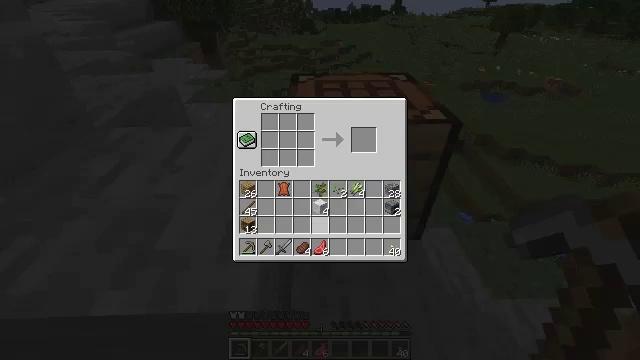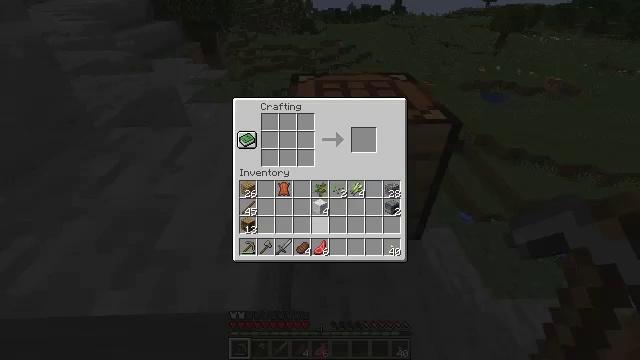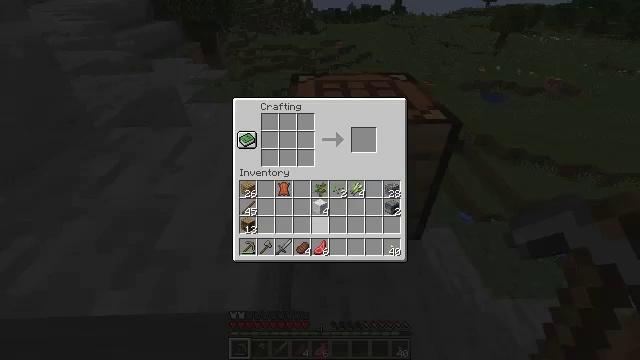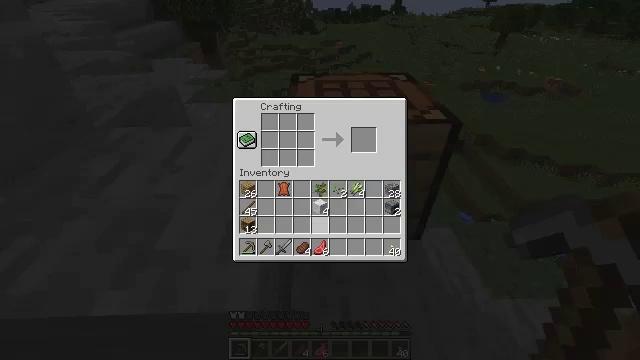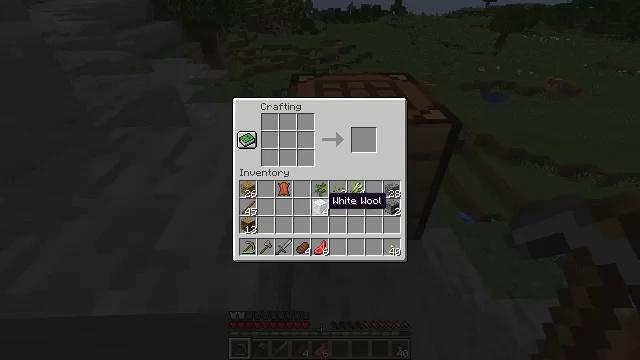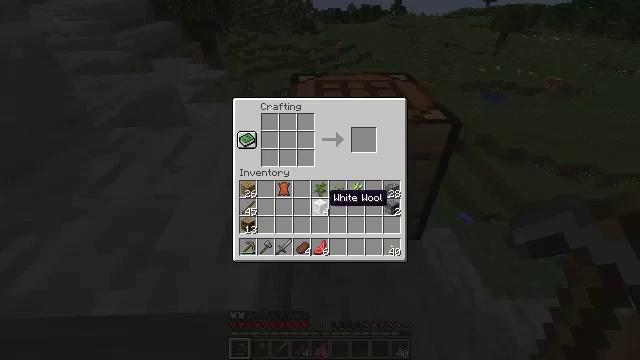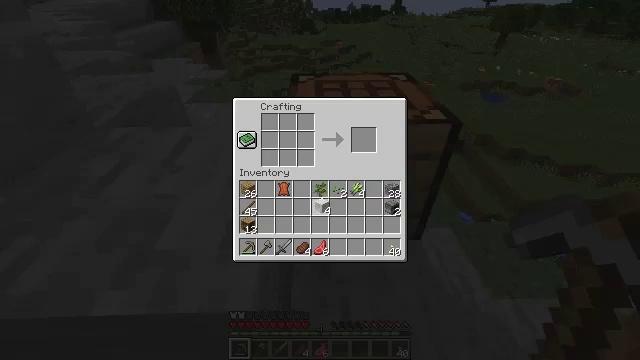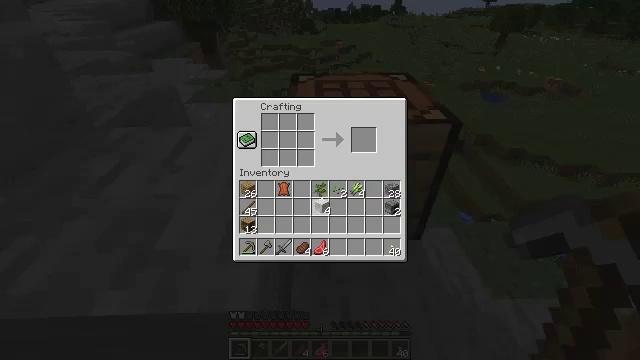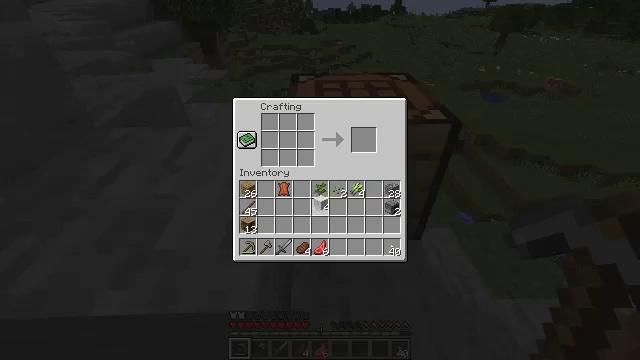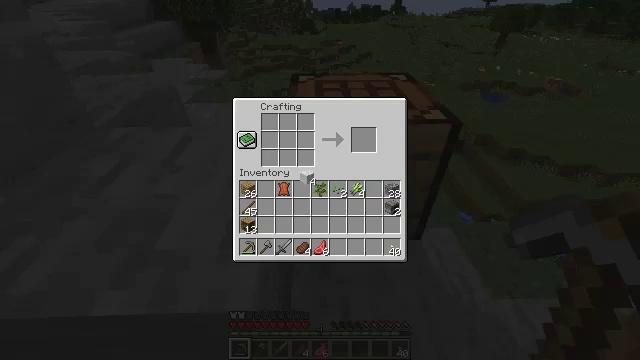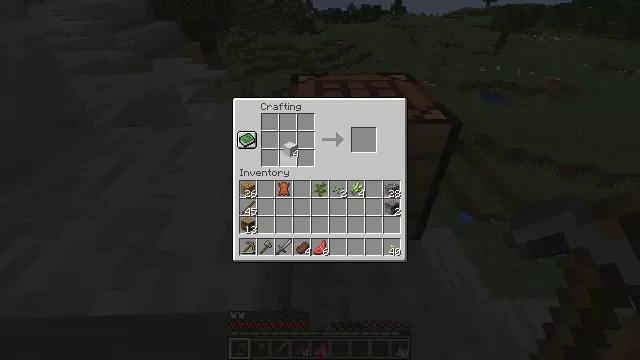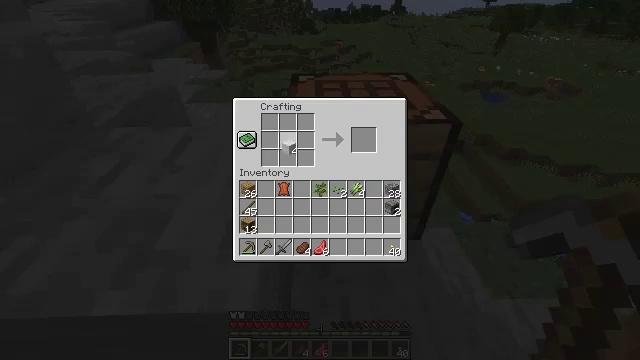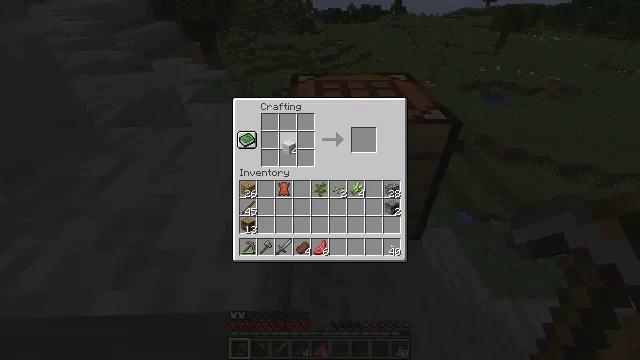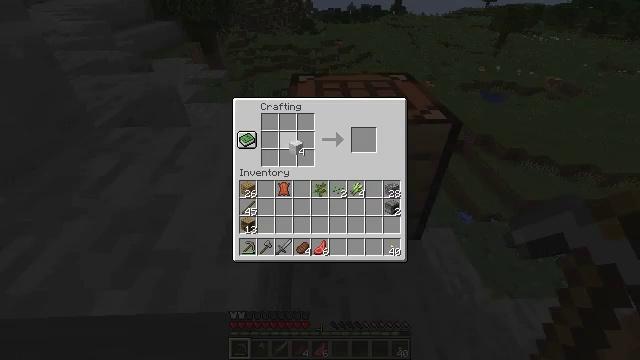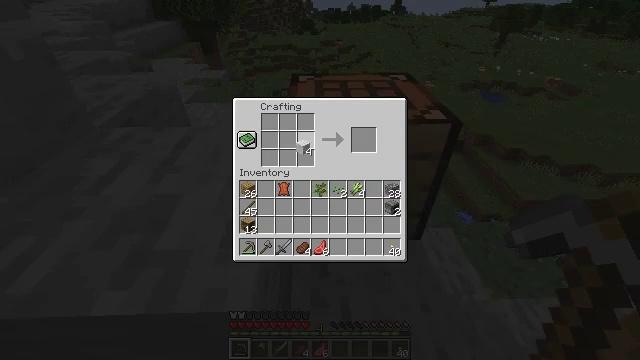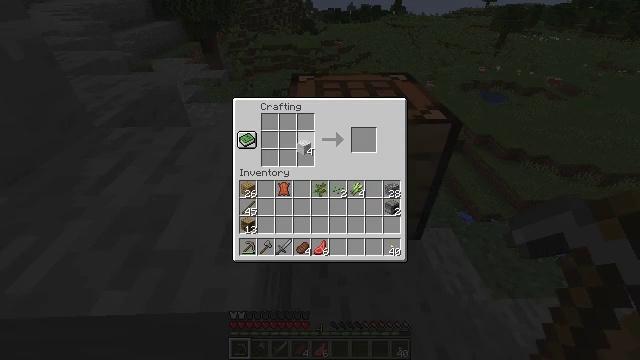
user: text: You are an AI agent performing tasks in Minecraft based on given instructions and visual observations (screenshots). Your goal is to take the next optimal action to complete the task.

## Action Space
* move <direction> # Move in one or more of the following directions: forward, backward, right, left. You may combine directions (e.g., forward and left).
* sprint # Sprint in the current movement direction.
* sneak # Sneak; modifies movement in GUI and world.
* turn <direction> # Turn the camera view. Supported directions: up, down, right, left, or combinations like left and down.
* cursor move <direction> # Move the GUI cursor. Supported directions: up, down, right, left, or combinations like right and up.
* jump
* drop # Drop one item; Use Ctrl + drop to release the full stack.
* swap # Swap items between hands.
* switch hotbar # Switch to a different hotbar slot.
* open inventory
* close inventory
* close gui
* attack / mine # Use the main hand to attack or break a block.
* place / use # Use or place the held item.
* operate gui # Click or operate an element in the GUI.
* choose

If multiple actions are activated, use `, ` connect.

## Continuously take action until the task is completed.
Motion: motion action
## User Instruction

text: Craft a white bed.
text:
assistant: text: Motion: no_op
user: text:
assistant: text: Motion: no_op
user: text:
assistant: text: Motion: no_op
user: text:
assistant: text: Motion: cursor move right and up
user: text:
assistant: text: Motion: no_op
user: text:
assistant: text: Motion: operate gui
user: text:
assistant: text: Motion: operate gui
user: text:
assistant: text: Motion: no_op
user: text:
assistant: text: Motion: cursor move left and up
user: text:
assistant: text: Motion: cursor move left and up
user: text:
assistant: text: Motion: no_op
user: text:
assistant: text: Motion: no_op
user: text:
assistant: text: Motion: cursor move right
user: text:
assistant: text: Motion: no_op
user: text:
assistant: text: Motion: no_op
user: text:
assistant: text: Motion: no_op
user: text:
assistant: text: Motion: no_op
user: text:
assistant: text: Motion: no_op
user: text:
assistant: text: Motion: no_op
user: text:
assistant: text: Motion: no_op
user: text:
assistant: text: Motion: choose
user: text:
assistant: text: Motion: cursor move left, choose
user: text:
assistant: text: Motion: cursor move left, choose
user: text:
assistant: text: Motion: choose
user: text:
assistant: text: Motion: choose
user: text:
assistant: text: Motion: choose
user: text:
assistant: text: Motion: no_op
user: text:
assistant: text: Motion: no_op
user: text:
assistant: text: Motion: cursor move right
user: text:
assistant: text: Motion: no_op